This plot shows a bearing's acceleration signal over time (raw waveform). Determine the bearing's health state. Answer with exactly one of: normal, inner_race, outer_race, ball.
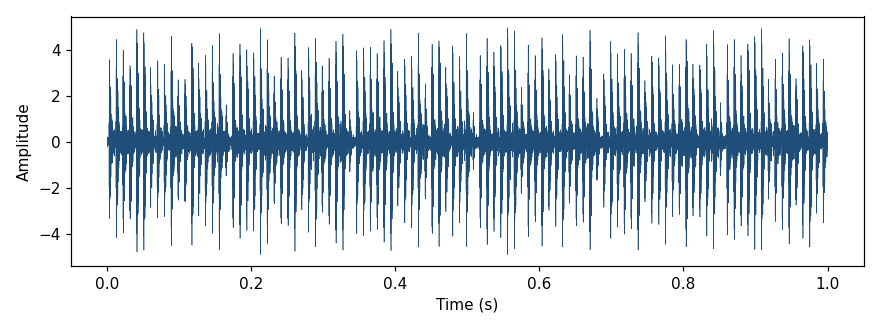
Answer: outer_race